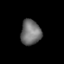
Tissue: lung
Cell type: Epithelial cells
Senescence score: 0.1302
Nuclear area (px): 493
Mean DAPI intensity: 114.039